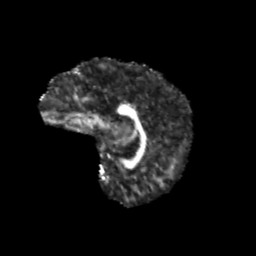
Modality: FA
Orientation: sagittal
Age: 11
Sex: female
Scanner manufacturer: siemens
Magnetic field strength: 3 T
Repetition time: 3.8 s
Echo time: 0.07 s